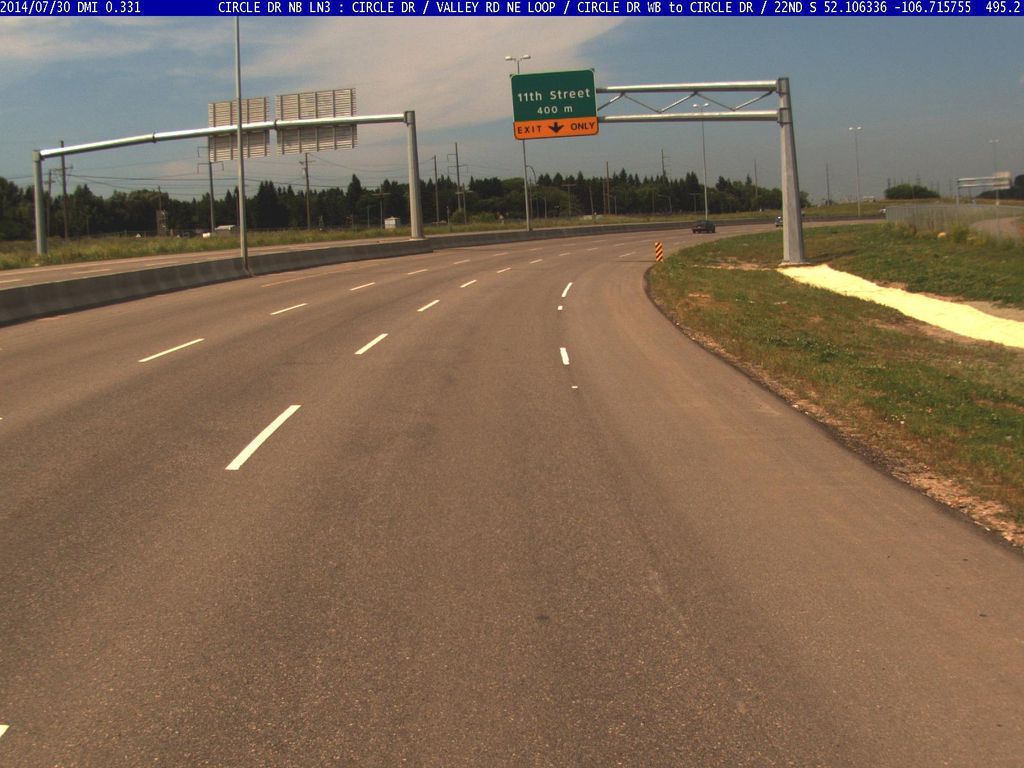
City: saskatoon